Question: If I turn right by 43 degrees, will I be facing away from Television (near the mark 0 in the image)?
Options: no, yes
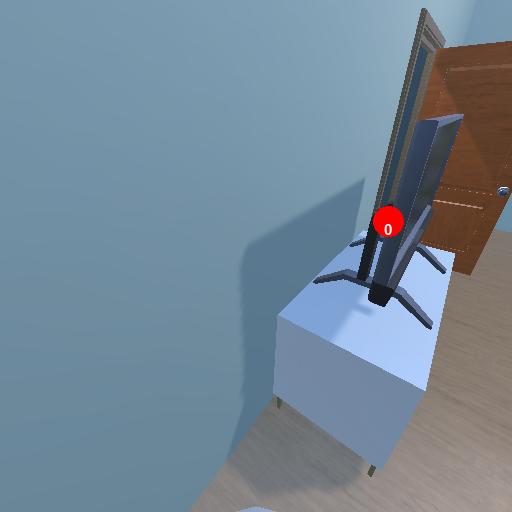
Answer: no